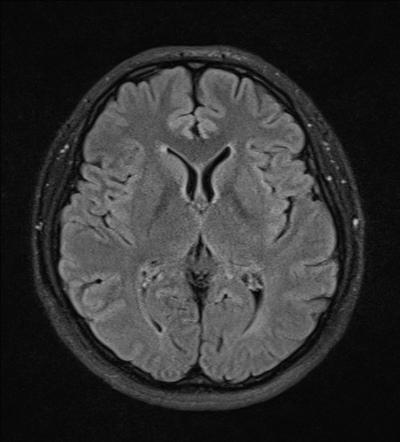
Label: notumor